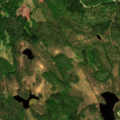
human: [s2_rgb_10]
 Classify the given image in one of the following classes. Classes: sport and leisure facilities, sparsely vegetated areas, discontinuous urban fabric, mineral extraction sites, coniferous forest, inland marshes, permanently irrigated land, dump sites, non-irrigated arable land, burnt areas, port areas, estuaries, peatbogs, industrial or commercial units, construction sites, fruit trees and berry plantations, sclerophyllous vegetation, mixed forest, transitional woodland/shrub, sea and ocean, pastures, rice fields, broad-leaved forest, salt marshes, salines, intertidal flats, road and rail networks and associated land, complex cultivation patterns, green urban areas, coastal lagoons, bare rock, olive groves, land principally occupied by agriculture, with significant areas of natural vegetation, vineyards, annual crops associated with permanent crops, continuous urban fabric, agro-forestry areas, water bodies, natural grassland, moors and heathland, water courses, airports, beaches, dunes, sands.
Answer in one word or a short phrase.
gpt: broad-leaved forest, coniferous forest, mixed forest, transitional woodland/shrub